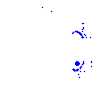
Particle: pion